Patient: sex M, age 26
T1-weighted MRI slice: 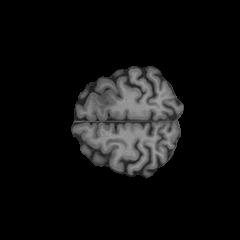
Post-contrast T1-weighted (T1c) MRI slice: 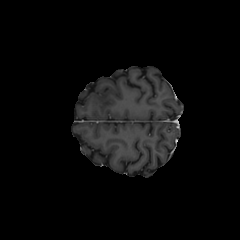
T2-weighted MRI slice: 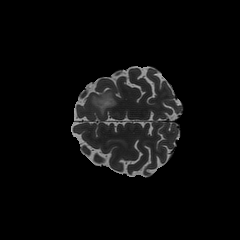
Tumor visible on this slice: yes
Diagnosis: Oligodendroglioma, IDH-mutant, 1p/19q-codeleted
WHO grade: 2